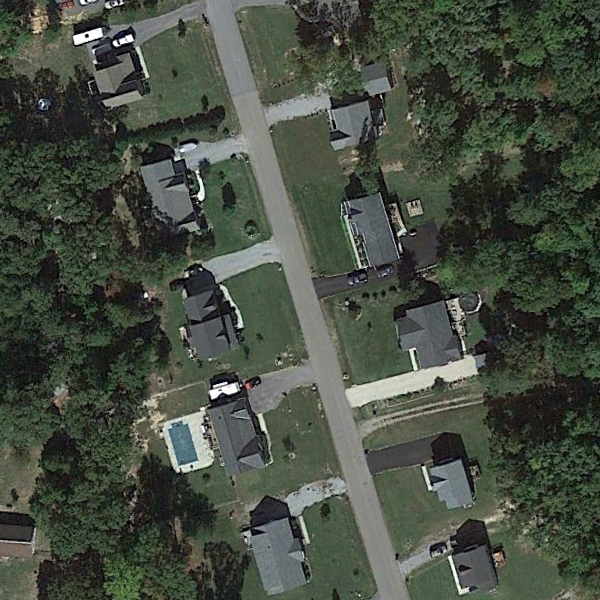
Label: MediumResidential